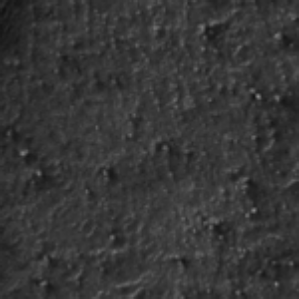
Label: frost